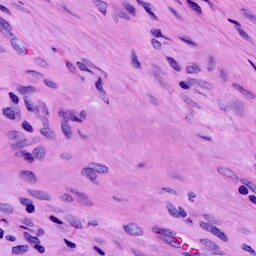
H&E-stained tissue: Cervix